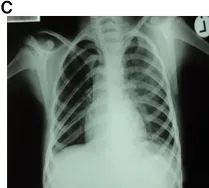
With significant radiological improvement 40 hours post-event.
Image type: radiology (x_ray)